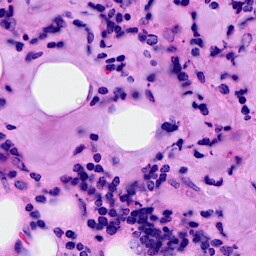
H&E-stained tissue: Breast